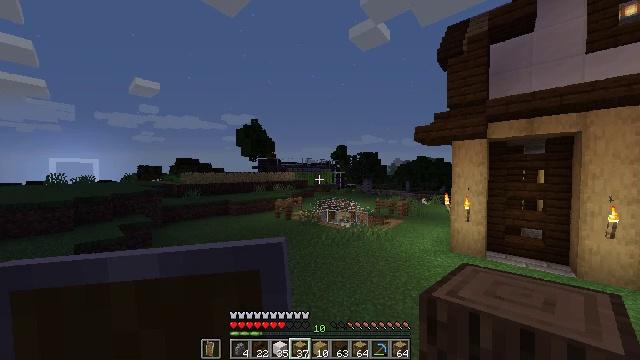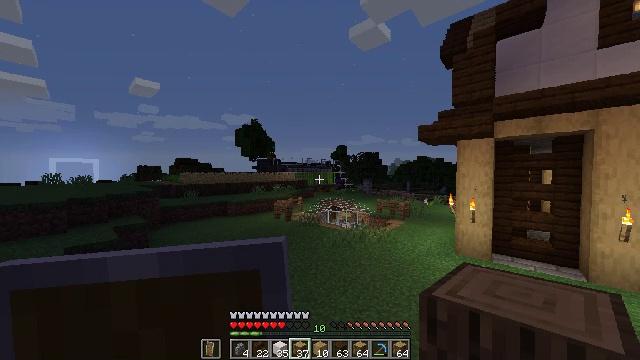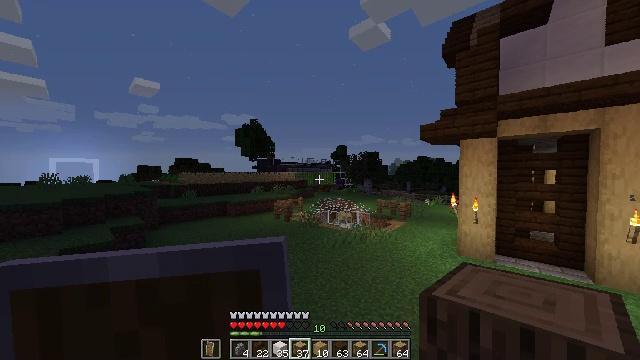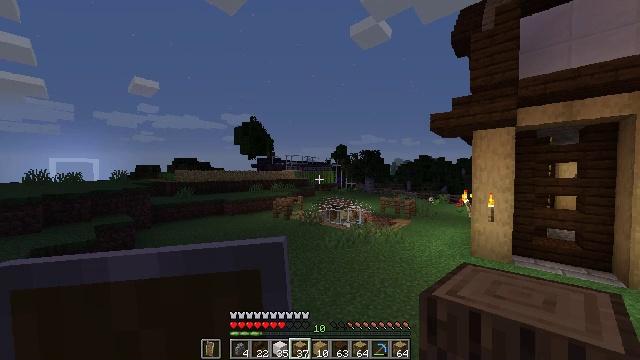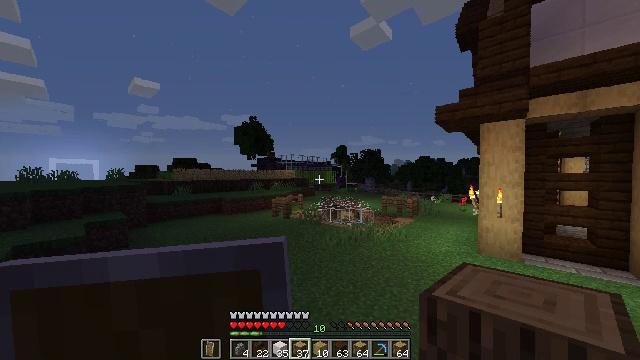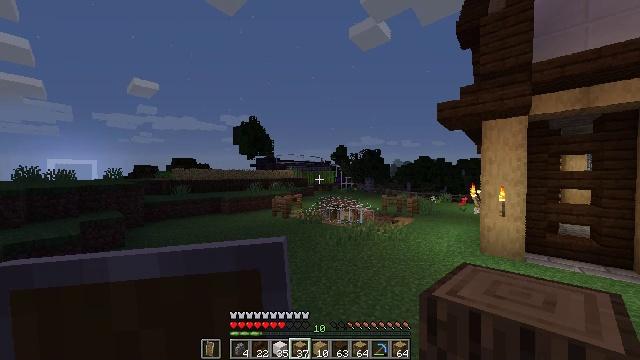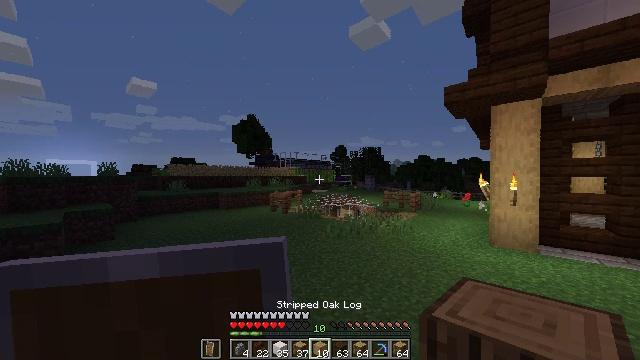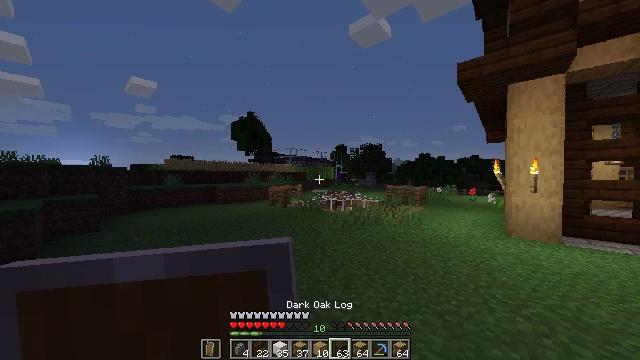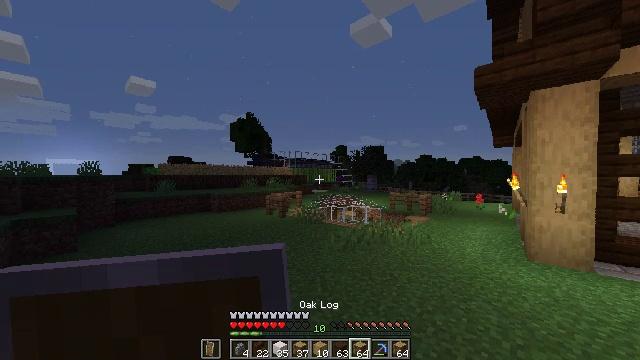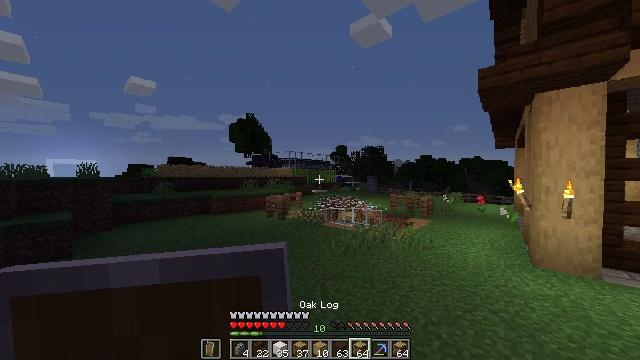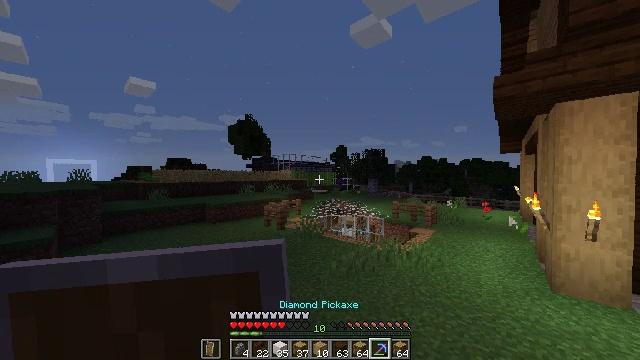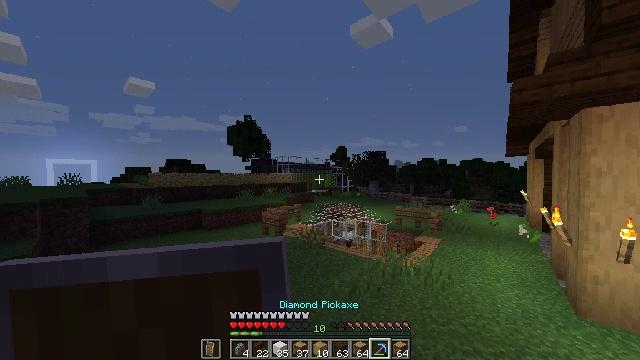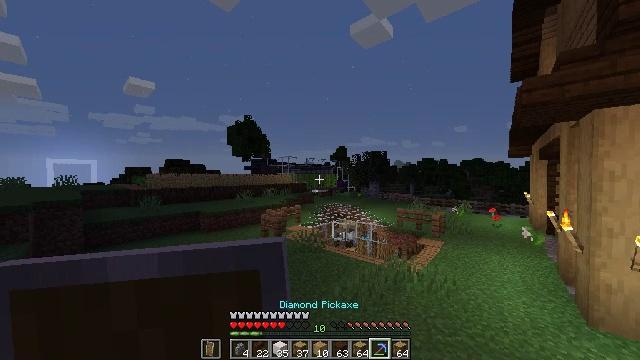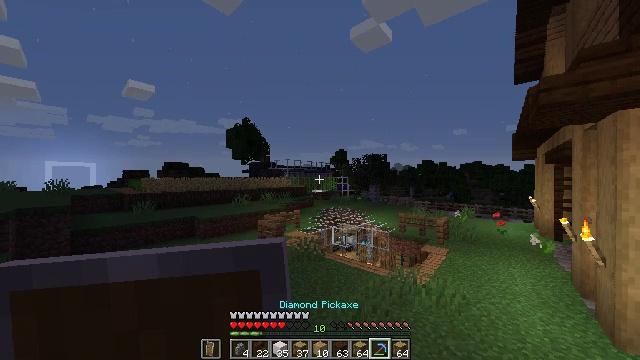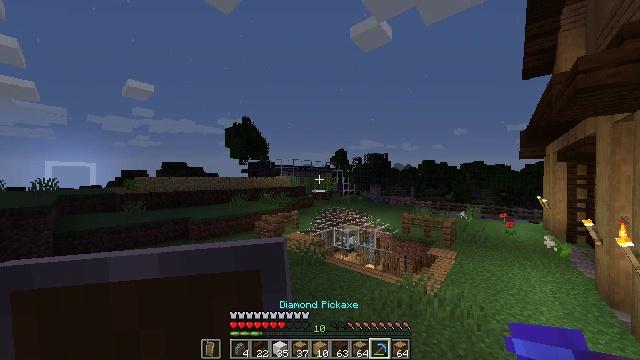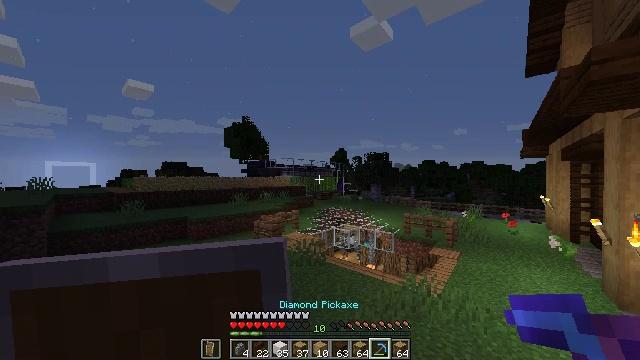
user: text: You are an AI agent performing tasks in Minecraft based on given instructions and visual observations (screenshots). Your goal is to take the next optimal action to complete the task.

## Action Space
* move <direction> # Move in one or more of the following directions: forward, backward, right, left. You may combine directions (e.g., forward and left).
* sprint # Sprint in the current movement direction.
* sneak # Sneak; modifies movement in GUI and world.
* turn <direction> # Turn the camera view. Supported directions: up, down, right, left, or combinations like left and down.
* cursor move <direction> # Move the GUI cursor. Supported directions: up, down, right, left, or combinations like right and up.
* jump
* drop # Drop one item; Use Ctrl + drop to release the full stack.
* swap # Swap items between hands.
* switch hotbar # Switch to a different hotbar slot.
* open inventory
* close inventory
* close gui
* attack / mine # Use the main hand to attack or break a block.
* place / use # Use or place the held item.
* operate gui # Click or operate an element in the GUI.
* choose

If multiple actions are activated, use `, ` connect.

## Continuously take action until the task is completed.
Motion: motion action
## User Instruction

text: Gather the light blue bed from its placement.
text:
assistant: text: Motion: move forward, jump
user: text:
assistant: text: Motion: move forward, jump
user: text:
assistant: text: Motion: move forward, jump
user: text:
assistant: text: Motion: move forward, jump
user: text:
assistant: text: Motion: move forward, jump
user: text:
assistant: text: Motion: move forward, jump
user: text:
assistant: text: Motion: move forward, jump
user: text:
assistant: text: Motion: move forward, jump
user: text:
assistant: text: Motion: move forward, jump
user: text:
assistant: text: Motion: move forward, jump
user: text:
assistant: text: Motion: move forward, jump
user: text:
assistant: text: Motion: move forward, jump
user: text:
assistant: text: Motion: move forward, jump
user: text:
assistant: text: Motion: move forward, jump
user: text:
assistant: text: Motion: move forward, jump
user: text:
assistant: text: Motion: move forward, jump
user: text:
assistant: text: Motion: move forward, turn right, jump
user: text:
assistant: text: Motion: move forward, turn right and down, jump
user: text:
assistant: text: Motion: move forward, turn right and down, jump
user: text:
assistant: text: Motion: move forward, turn right and down, jump
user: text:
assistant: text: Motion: move forward, turn right, jump
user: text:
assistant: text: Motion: move forward, jump
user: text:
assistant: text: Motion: move forward, jump
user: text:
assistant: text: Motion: move forward, jump
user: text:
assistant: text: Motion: move forward, jump
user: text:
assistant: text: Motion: move forward
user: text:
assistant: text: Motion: move forward
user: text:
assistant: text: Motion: move forward, turn left
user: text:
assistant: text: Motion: move forward, turn left
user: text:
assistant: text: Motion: move forward, turn left